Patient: sex M, age 60
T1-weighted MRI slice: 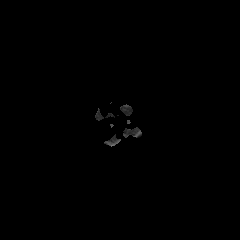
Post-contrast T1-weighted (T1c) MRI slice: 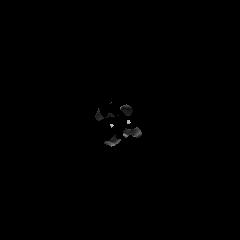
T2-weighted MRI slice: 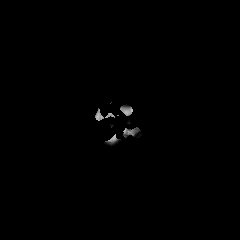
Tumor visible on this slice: no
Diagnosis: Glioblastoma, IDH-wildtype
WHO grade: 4